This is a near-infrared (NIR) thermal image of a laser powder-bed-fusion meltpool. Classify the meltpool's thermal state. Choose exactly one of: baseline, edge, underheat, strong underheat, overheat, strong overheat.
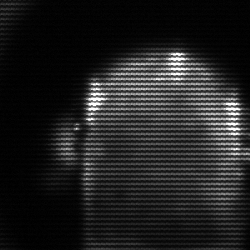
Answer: baseline